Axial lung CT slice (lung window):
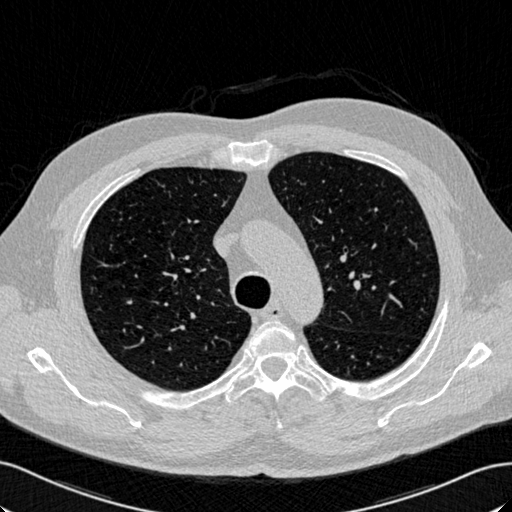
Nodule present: no